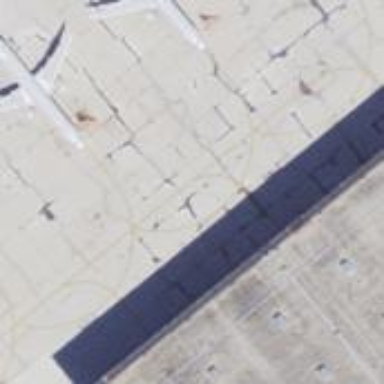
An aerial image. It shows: View of taxiway at the airport.